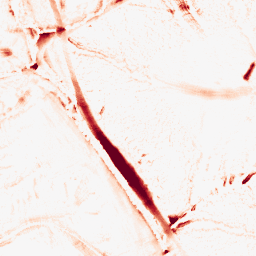
Category: morphological
Decomposition family: tophat
Decomposition parameters: size: 10
mode: white
Upsampling method: bspline
Upsampling parameters: scale: 2
Upsampling scale: 2